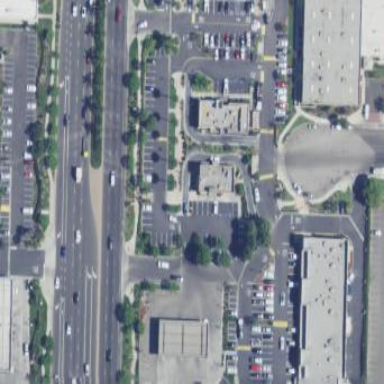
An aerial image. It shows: Parking area.